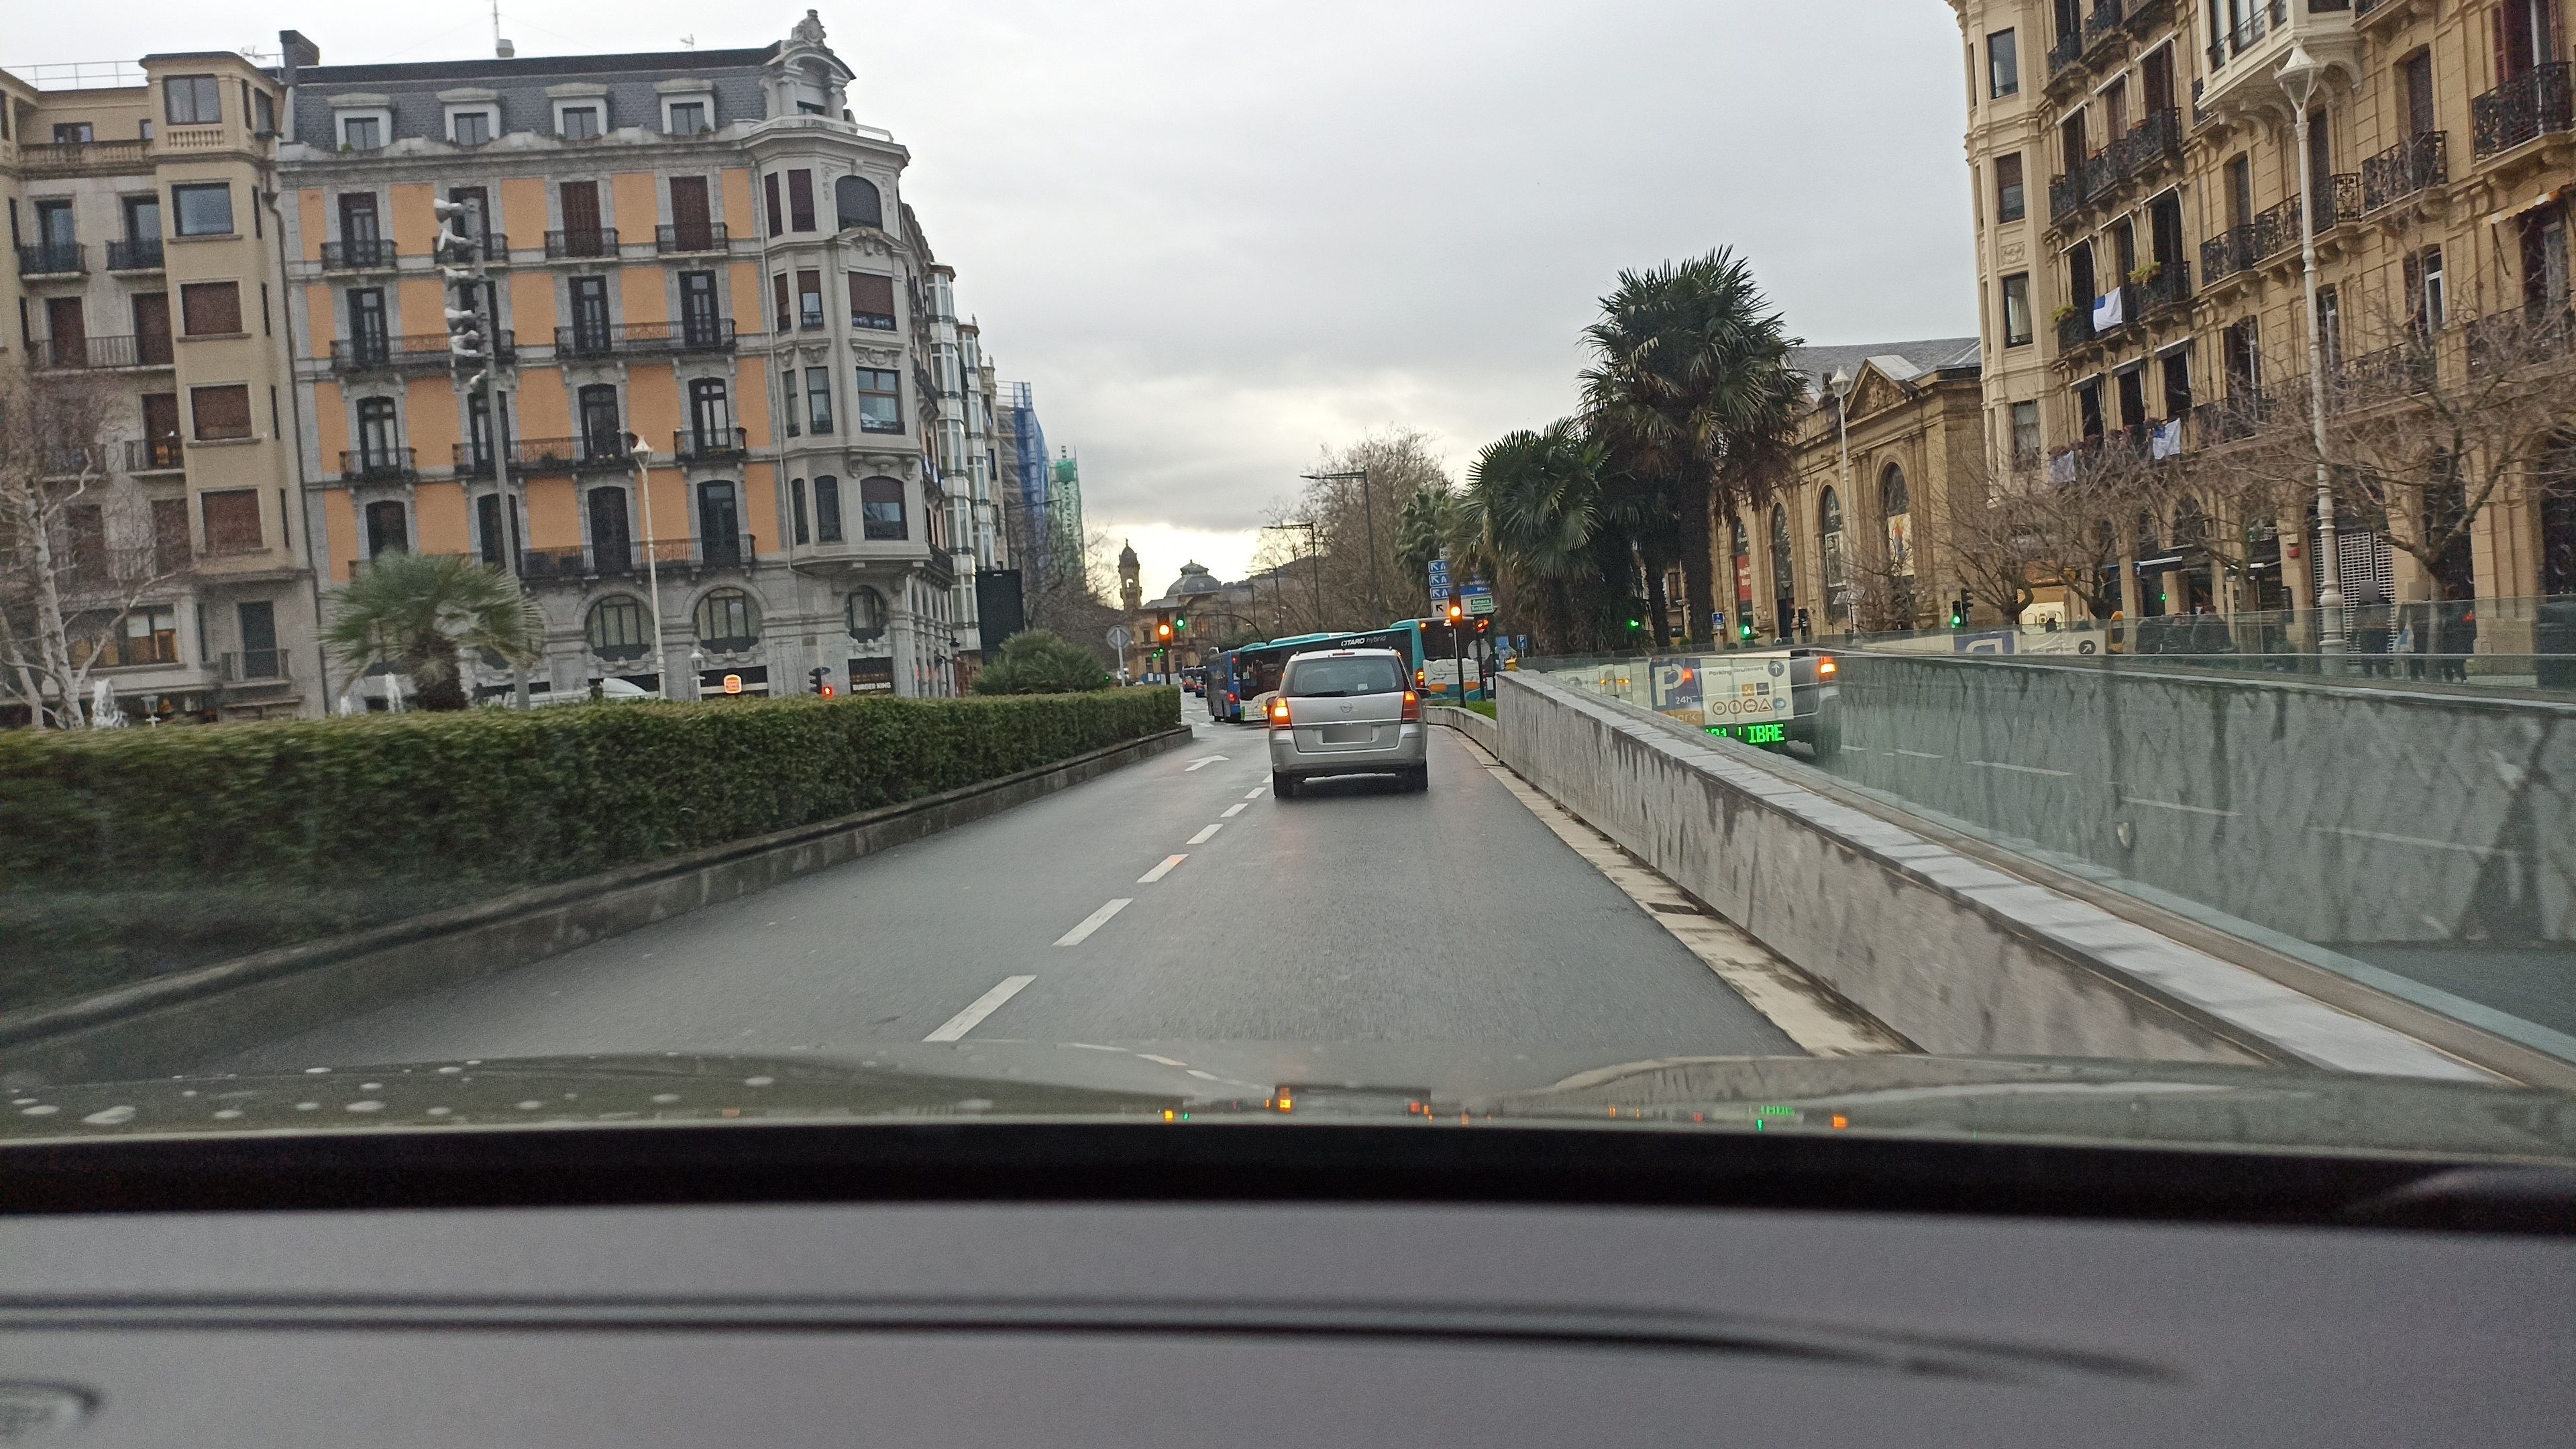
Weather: cloudy
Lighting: day
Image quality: good
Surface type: driving surface
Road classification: secondary
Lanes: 2
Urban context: urban centre
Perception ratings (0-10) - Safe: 5.79, Lively: 5.66, Beautiful: 6.5, Boring: 0.79, Depressing: 3.26, Wealthy: 7.36